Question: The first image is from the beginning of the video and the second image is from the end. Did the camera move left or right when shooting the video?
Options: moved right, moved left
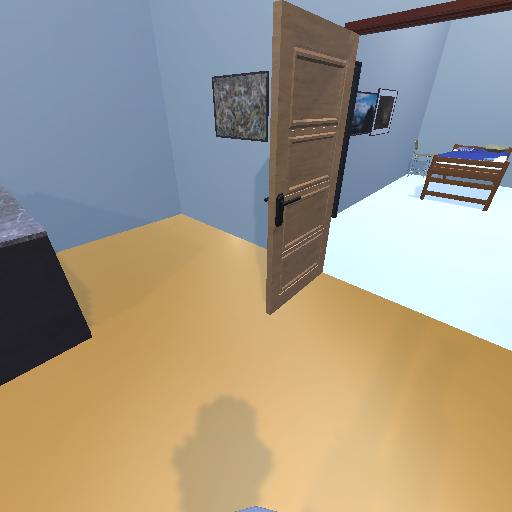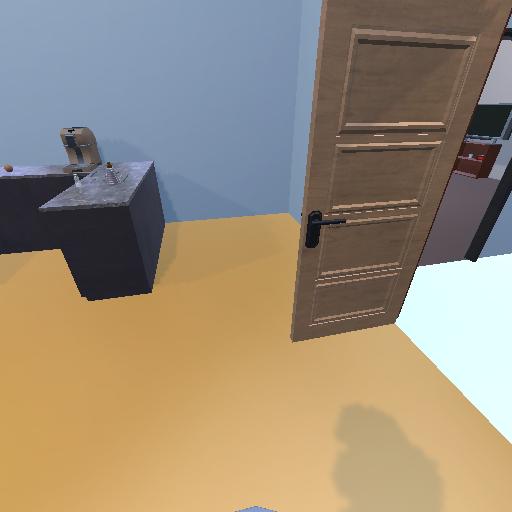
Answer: moved right